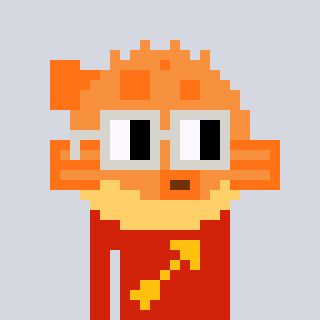
a pixel art character with square light gray glasses, a pufferfish-shaped head and a red-colored body on a cool background